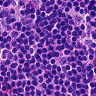
Metastatic tissue present: no